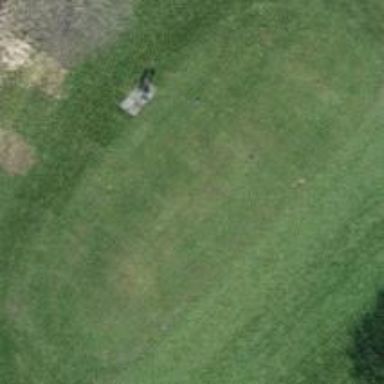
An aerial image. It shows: Grassy area designated as golf tee.